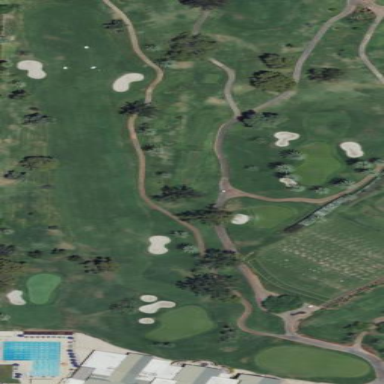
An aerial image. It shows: Rough area on grassy golf course.